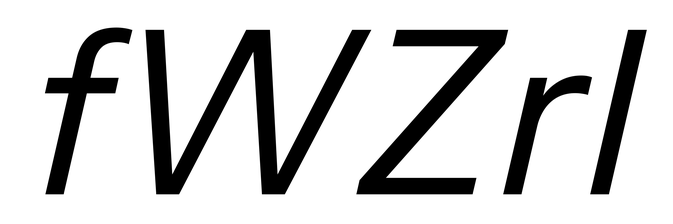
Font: InstrumentSans-Italic_Italic